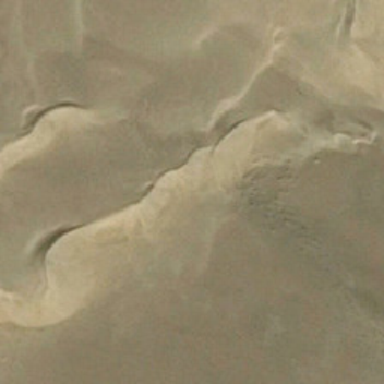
There are many small dunes in the desert .